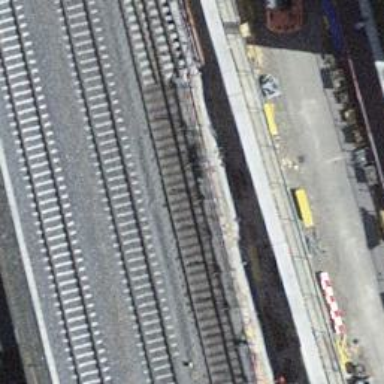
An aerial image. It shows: Siding railway track with electrified contact line.